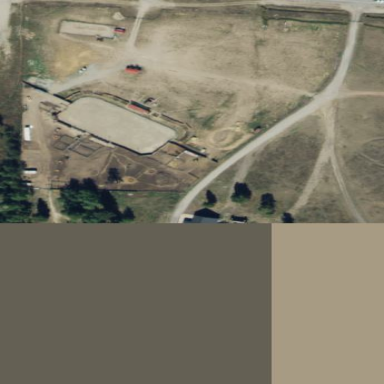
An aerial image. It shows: Trail riding station for tourism.